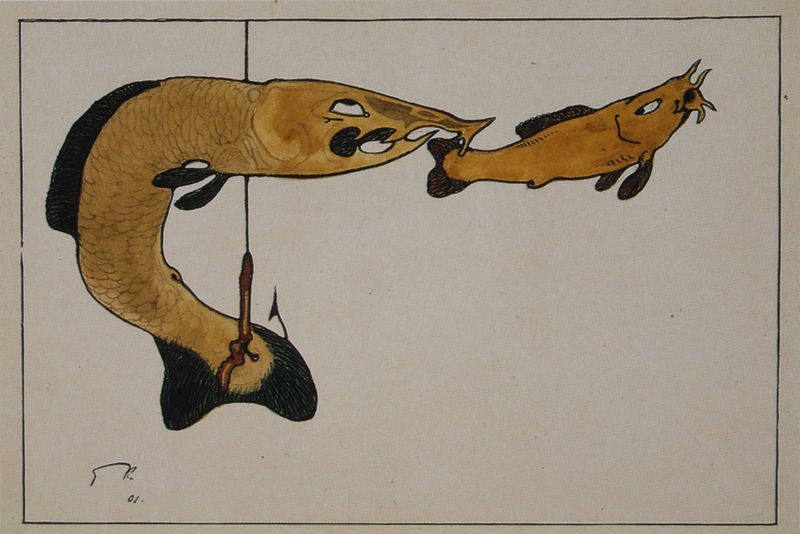
Titel: Ohne Titel (Zwei Fische, einer am Haken)
Künstler: Paul Klee
Standort: Schweiz
Institution: Privatbesitz
Schlagwörter: blau, wasser, weiß, aquarell, gelb, grün, ocker, braun, grau, köpfe, mund, nase, orange, schwarz, skizze, zeichnung, rot, tier, tiere, beige, alt, bart, jung, augen, blicke, böse, leiche, rahmen, spitze, tod, tot, signatur, auge, futter, gold, schnur, blatt, kreis, schuppen, schwanz, japan, papier, bogen, zwei, kamm, grafik, graphik, klein, wasserfarbe, rand, angst, essen, karikatur, jugendstil, münder, spitz, sport, datum, pupillen, dekor, faden, japanisch, tusche, wasserfarben, blut, haken, hängen, alter, linie, seil, kontur, groß, asien, druck, comic, künstler, gebogen, gefangen, ironie, karrikatur, konturen, leichen, asiatisch, angel, mäuler, koloriert, mutter und kind, entwurf, mahlzeit, jagd, jahr, china, zacken, fisch, karpfen, leben, zähne, beute, schnauze, köder, maul, fressen, fangen, fang, jahresangabe, spirale, arabesk, klee, beissen, biegen, biss, fische, angler, flossen, angeln, flosse, kiemen, aal, angelhaken, angelschnur, fischen, wurm, paul klee, am haken, anglen, ankel, doppelhaken, erbeuten, geangelt, grosse fische fressen kleine, grosser fisch, hecht, kettenreaktion, paul, kleiner fisch, lebens, lebenslauf, nahrungskette, raubfisch, regenwurm, ringelwurm, schicksal, schppe, schuppe, schwanzflosse, tieres, wels, welse, widerhaken, koin, khoi, 01